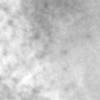
Label: no_change